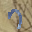
Label: 7